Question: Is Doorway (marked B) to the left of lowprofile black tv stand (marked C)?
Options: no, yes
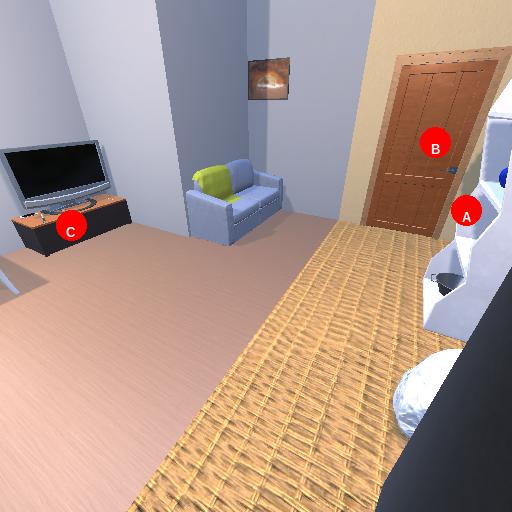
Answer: no